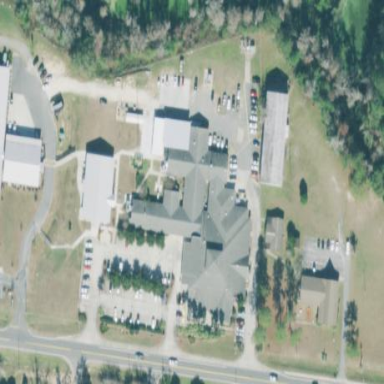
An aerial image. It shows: Hospital providing healthcare services.